Current action and preconditions to check: trajectory_clear

Your task: For each precondition in the list above, predict whether it will hold at this action.

Consider the current scene as observed from the mobile robot's camera, and analyze the predicted future states of all dynamic agents (e.g., people, animals, vehicles, or any moving entities) within the NEXT SECOND.

IMPORTANT: Only answer "very likely" if you are absolutely certain—based on strong, clear evidence—that a dynamic agent will violate the precondition in the predicted future state. Do NOT answer "very likely" for unlikely, ambiguous, or low-probability risks.

Ask yourself for each precondition: Is there a high probability, with clear and convincing evidence, that the predicted future states of any dynamic agent will interfere with the predicted future state of the currently executing action within the NEXT SECOND, causing that precondition to fail?

Assess the risk level based on these predictions. Use "likely" or "very likely" if motions create a clear risk of interference.

Use "neutral" or "improbable" if agents are nearby but their predicted paths are clearly diverging or non-conflicting.

Failure Risk Categories: "very improbable", "improbable", "neutral", "likely", "very likely"

Answer Format: Output ONLY the probability_of_failure value from these categories: "very improbable", "improbable", "neutral", "likely", "very likely"

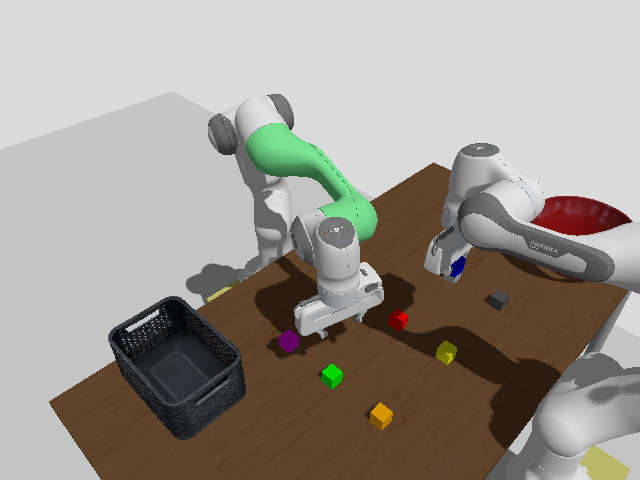

Answer: improbable